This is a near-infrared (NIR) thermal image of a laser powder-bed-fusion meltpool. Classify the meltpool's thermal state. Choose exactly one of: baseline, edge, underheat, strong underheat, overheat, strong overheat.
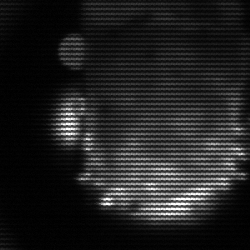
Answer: baseline